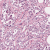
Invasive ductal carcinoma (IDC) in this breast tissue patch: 1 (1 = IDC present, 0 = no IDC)